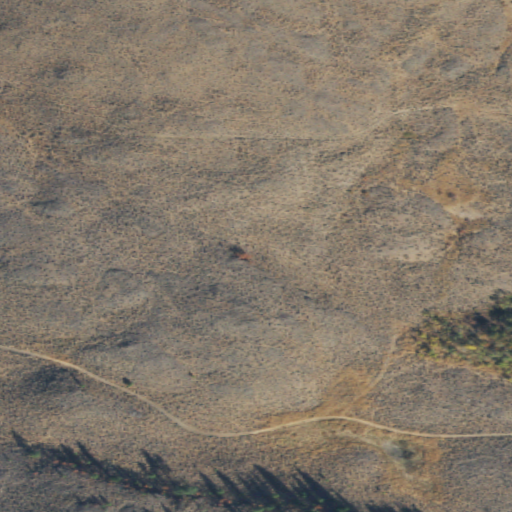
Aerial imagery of mountains in Washington named Kruger Mountain containing shrub and unknown